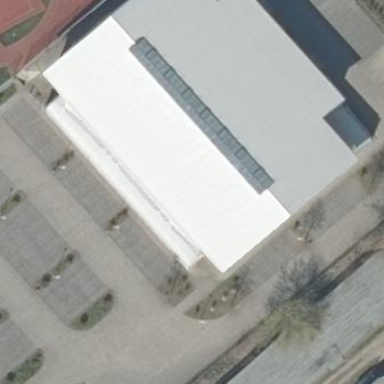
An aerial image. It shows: Sports center building with multiple facilities for different sports activities.